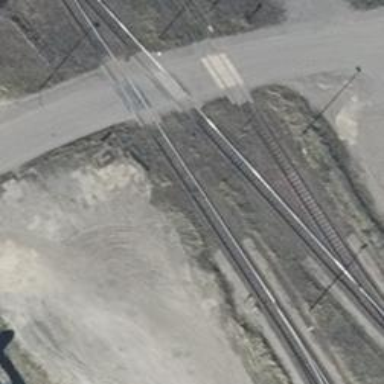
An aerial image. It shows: Railway switch.